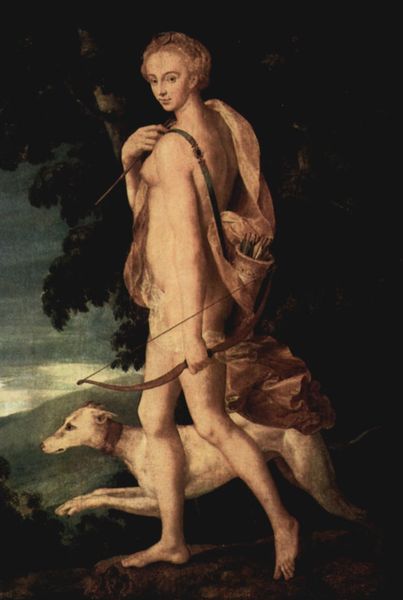
Titel: Diana als Jägerin
Künstler: François Boucher
Standort: Paris
Institution: Musée du Louvre
Schlagwörter: akt, baum, berg, blau, blätter, dunkel, fuß, gemälde, gott, hand, haut, himmel, kopf, laub, mann, nackt, schatten, umhang, weiß, wolken, bäume, gelb, grün, landschaft, ocker, äste, abend, bewegung, braun, brust, busen, frankreich, frau, frisur, grau, hell, hintergrund, licht, mund, nacht, nase, rücken, schwarz, vordergrund, ausblick, blick, gras, hund, rot, tier, tuch, weg, wolke, malerei, blond, arm, arme, augen, barock, falten, halten, inkarnat, mensch, stehen, bild, bildnis, hals, hände, portrait, porträt, öl, baumstamm, erde, hügel, natur, zweige, büsche, gebüsch, gehen, pastos, sträucher, boden, gewand, haare, mantel, stoff, pflanzen, gebeugt, kinn, ohren, renaissance, schulter, wald, beine, bewölkt, schwanz, bein, bewegen, füße, bogen, halsband, zöpfe, abhang, laufen, berge, gebirge, hang, hellbraun, vegetation, nacken, zopf, muskeln, riemen, festhalten, bauch, hochsteckfrisur, knie, stola, anlegen, muskulös, barfuss, nacktheit, hängen, antike, unbekleidet, bedeckt, erdboden, abgrund, zeh, greifen, halt, waffe, rennen, tasche, mythologie, göttin, jagd, ganzfigur, rückansicht, jüngling, beute, jäger, schnauze, geflochten, buschwerk, jagdhund, windhund, springen, antik, götterwelt, mythos, gehend, schreiten, schreitend, griechenland, gurt, hermes, amor, schütze, köcher, rute, pfeil, artemis, diana, jagdgöttin, jägerin, pfeile, sehne, bogenschütze, lasierend, angelegt, jadg, nippel, nakct, cranach, gewnd, belastung, umgehängt, fontainebleau, bald, belastet, bogenm, dianda, handgelek, hundehalsband, jagdhundä, pfeild, schultergurt, pirsch, baum diana